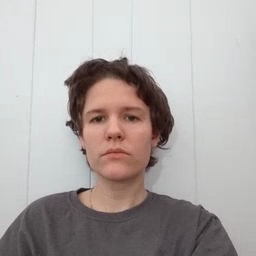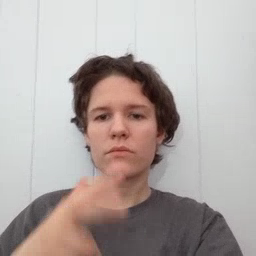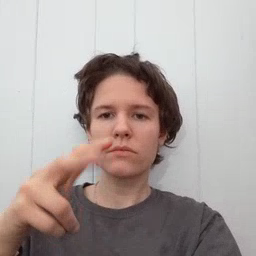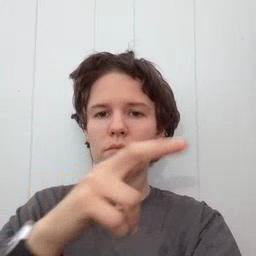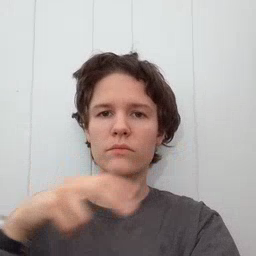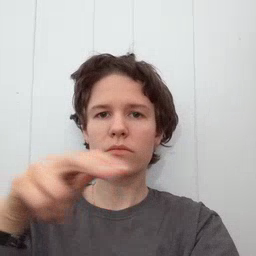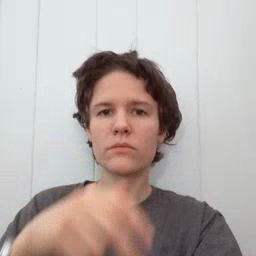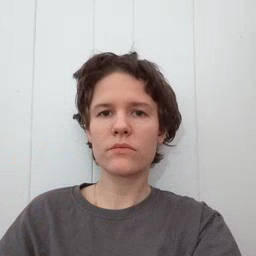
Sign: helicopter